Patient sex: F
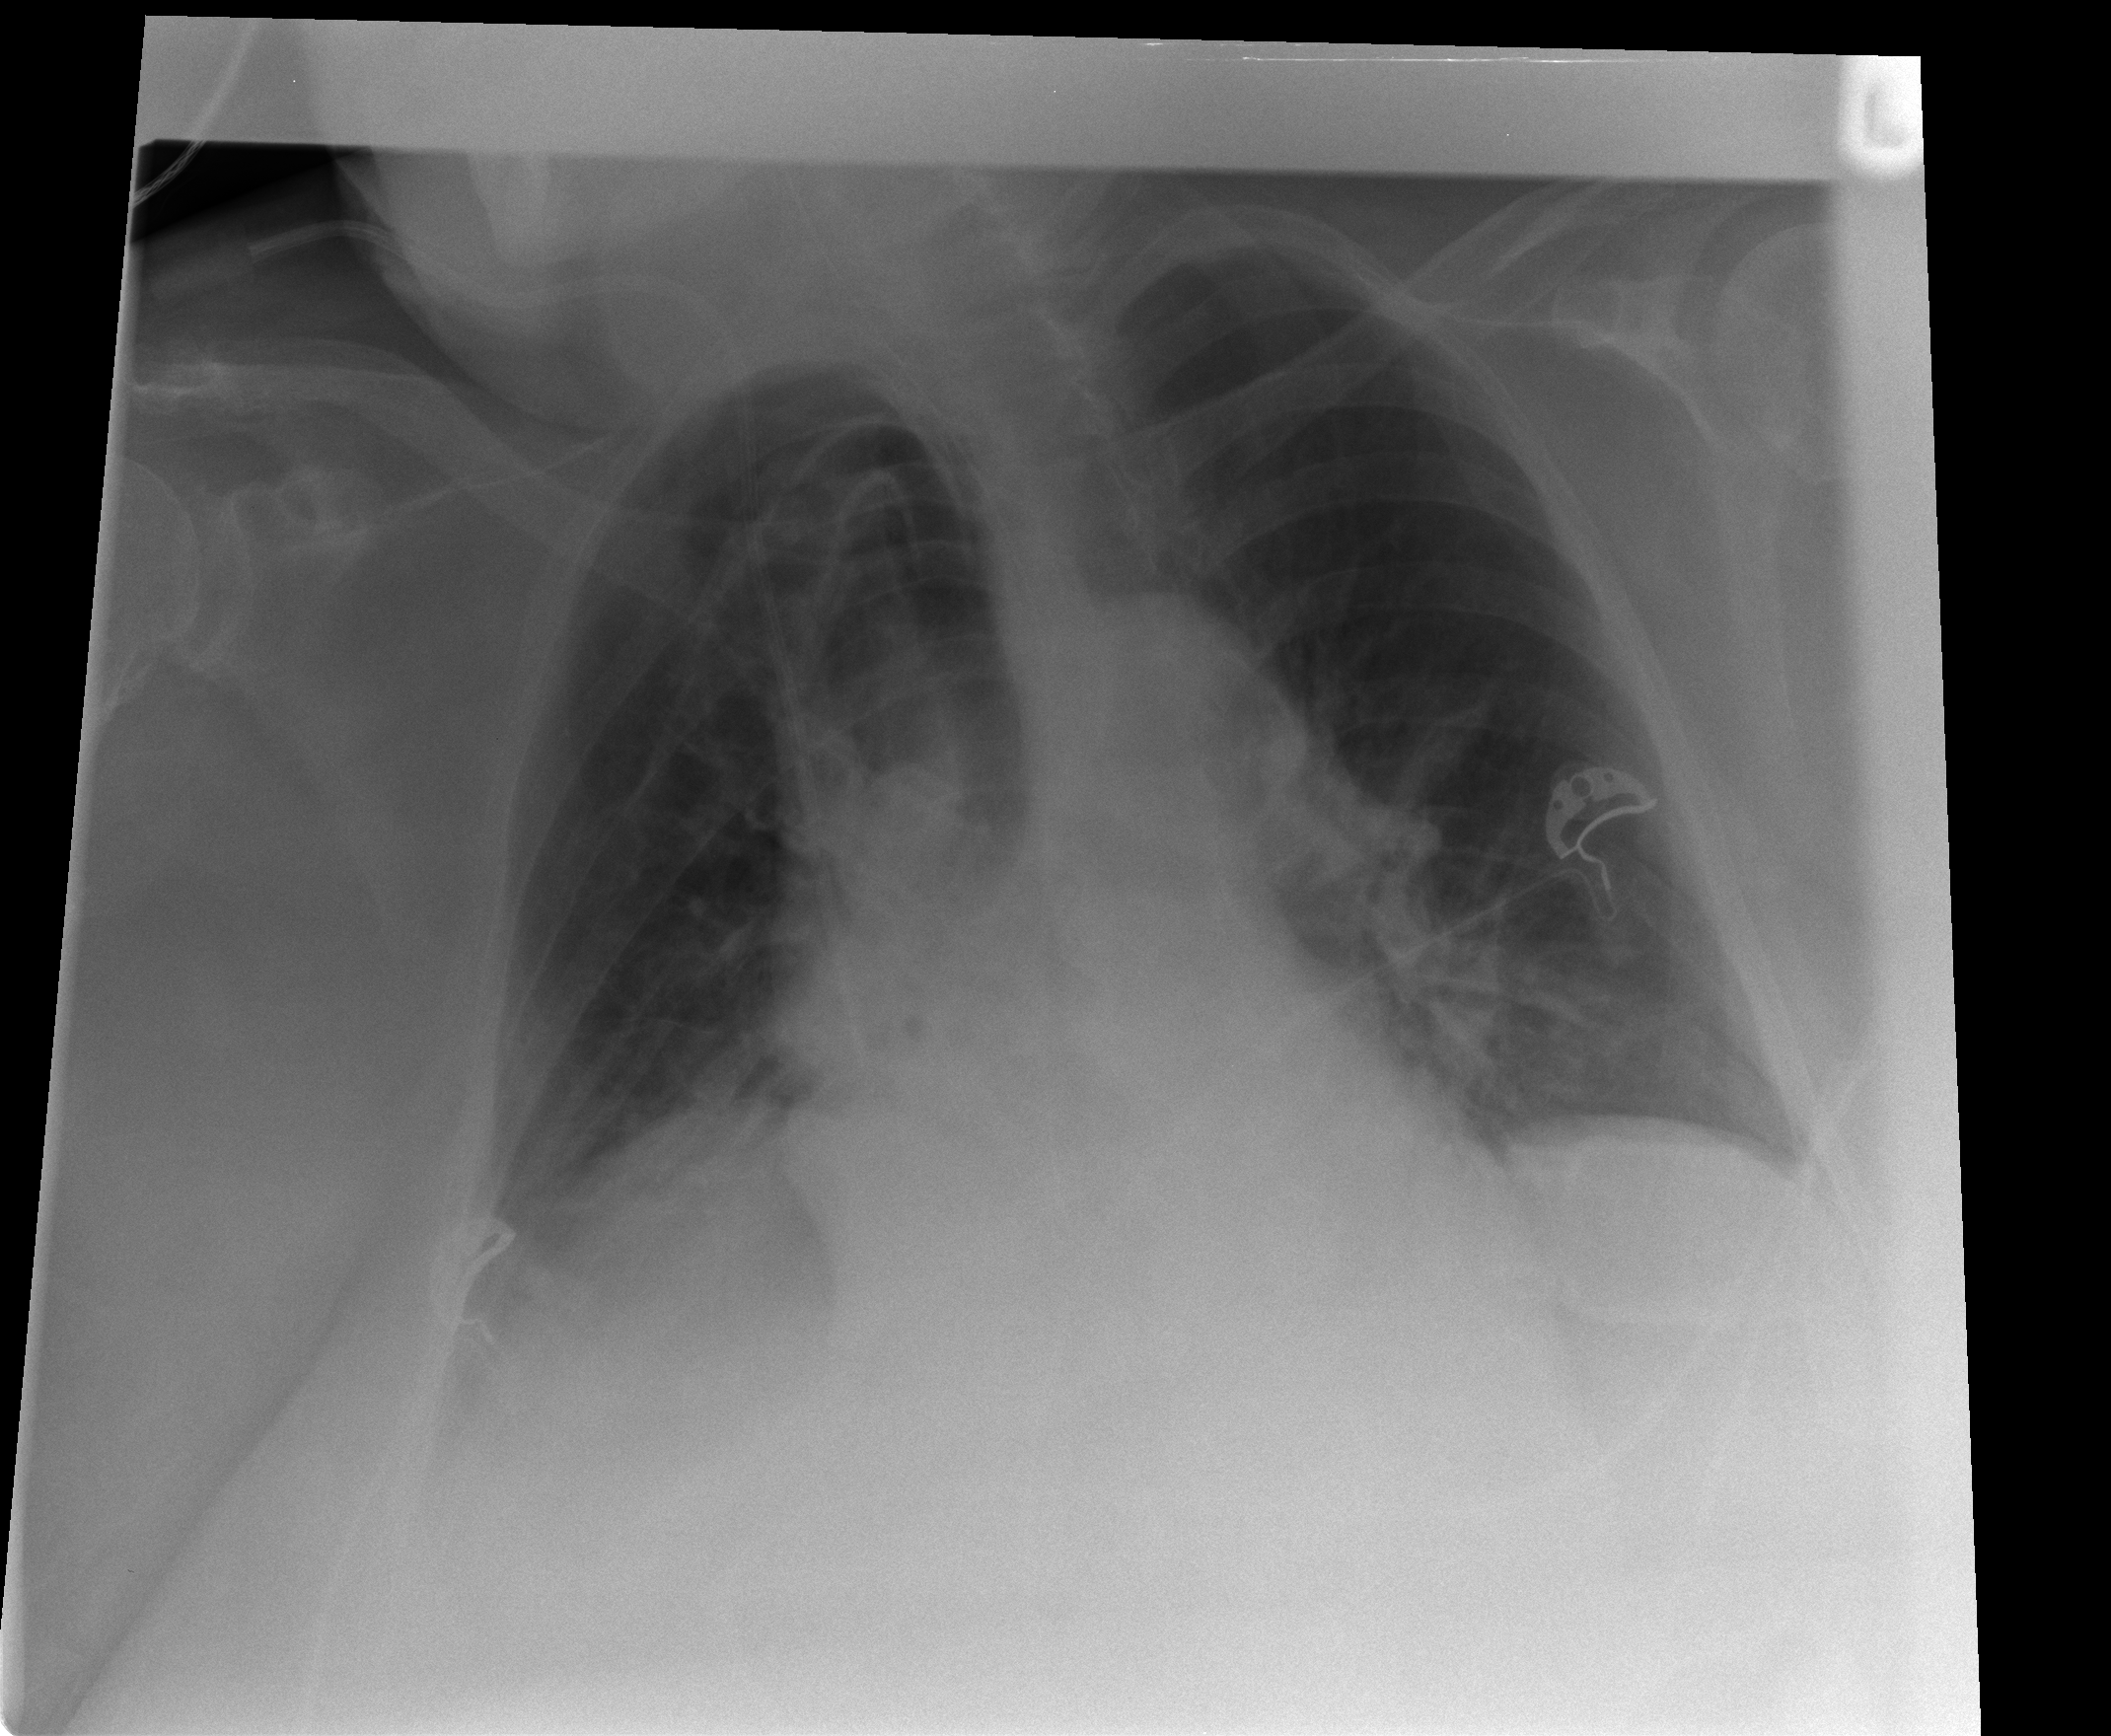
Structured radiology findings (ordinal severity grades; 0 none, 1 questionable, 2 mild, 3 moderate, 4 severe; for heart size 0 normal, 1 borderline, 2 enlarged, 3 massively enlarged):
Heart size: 2
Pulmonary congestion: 0
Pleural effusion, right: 1
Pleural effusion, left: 1
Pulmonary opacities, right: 0
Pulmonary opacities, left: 0
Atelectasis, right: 2
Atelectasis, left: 2